Question: I have a column graph as shown below. It shows only a few x axis labels. I want it to show all the x axis labels. Is there a way this can be done ? I tried changing the size of the chart and this doesnt work

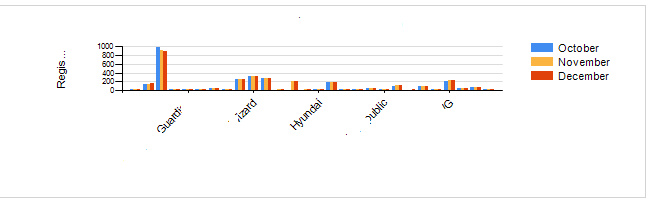
Answer: Duplicate question:
<URL>
Best answer was:
> To fix this, under the "Chart Axis" properties set the Interval value to "=1". Then all the labels will be shown